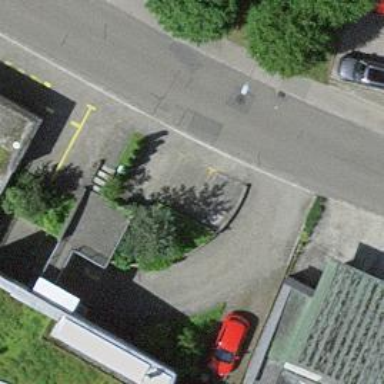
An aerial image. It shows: Car sharing facility.